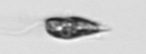
Label: Euglena